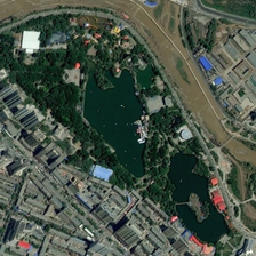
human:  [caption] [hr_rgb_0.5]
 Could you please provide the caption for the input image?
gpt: A long river of red clay leads to the park.

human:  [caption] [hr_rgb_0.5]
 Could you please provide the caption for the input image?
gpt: There's a long river around the park.

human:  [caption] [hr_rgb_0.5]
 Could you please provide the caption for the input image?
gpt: A long river leads to the red soil of the park.

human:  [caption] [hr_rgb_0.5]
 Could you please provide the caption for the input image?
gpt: There is a long river around the park.

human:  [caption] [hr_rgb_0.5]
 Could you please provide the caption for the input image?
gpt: A long river leads to the red soil of the park.